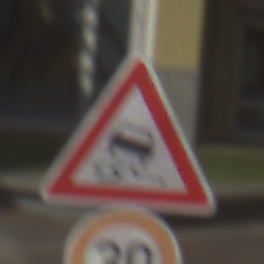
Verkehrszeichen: SchleuderOderRutschgefahr
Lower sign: Geschwindigkeit30
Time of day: MorningAfternoon
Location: Outdoor (Urban)
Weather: PartlyCloudy
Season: NotSpecified
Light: Natural